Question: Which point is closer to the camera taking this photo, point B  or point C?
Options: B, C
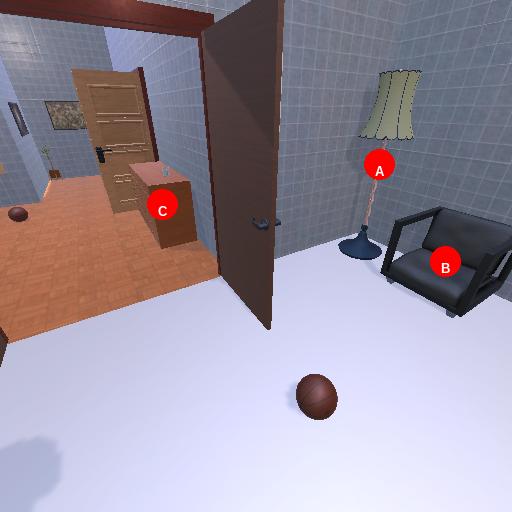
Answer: B